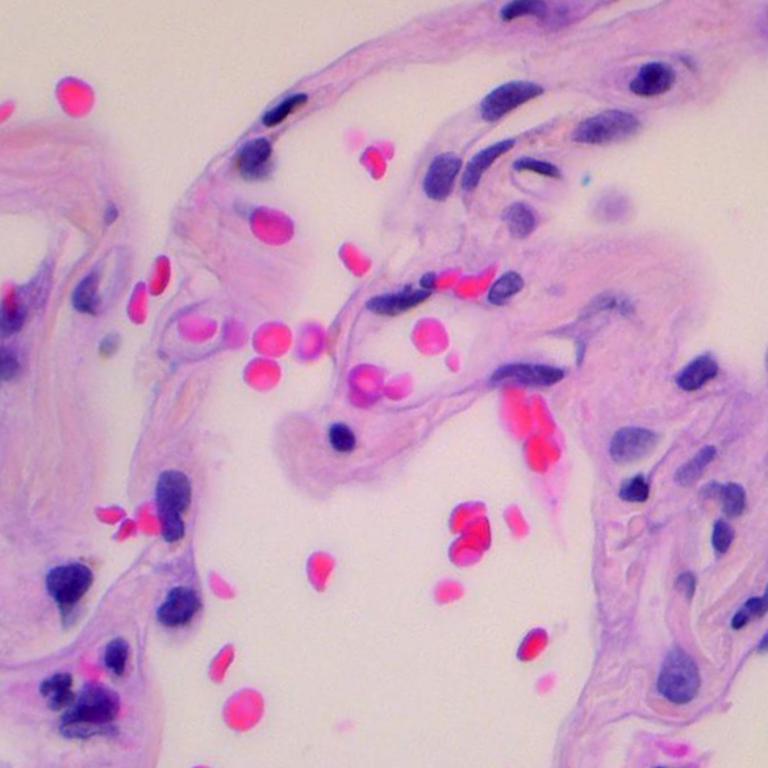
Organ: lung
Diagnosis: benign